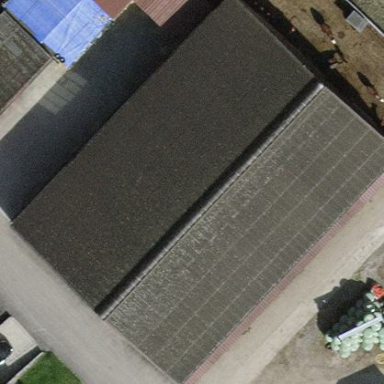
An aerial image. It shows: Barn.